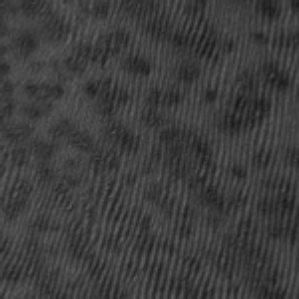
Label: frost